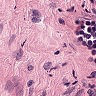
Metastatic tissue present: no